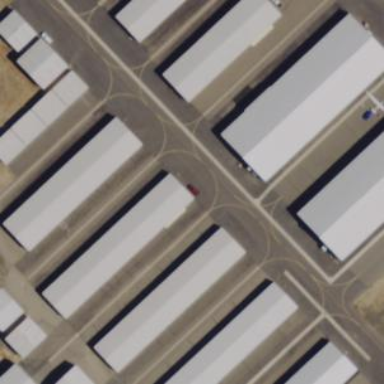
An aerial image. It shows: Hangar building located at airport.